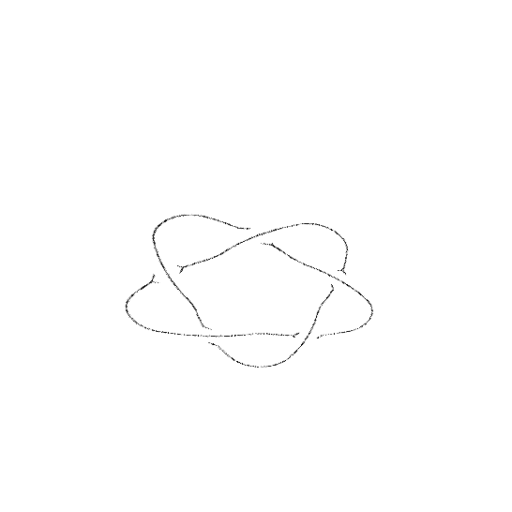
Crossing number: 5